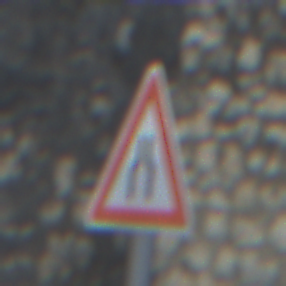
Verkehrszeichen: VerengteFahrbahn
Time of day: MorningAfternoon
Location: Outdoor (Suburban)
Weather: PartlyCloudy
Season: NotSpecified
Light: Natural